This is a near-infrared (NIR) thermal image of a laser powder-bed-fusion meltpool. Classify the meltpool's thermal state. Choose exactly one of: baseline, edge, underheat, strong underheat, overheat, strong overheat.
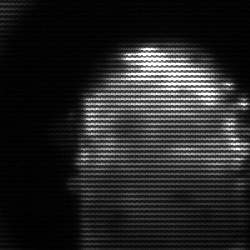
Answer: baseline